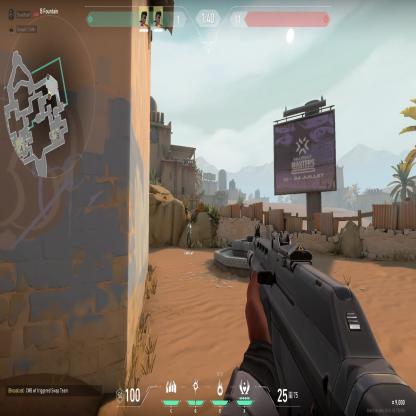
Label: teammate